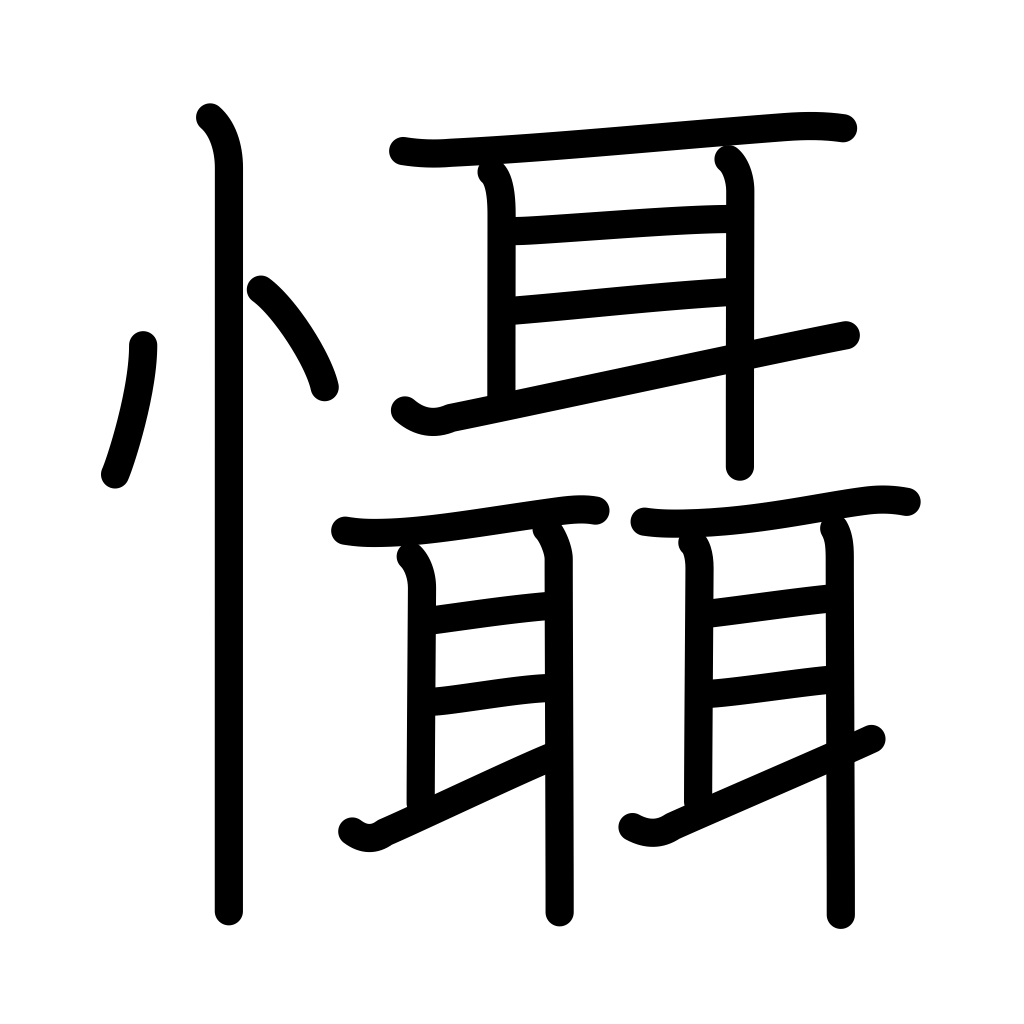
Meaning: fear